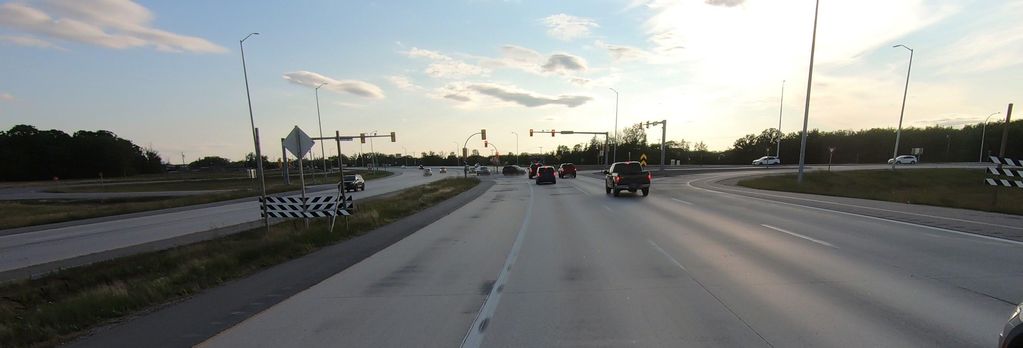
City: winnipeg